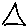
Label: triangle